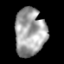
Tissue: lung
Cell type: Others
Senescence score: 0.1805
Nuclear area (px): 1430
Mean DAPI intensity: 162.471